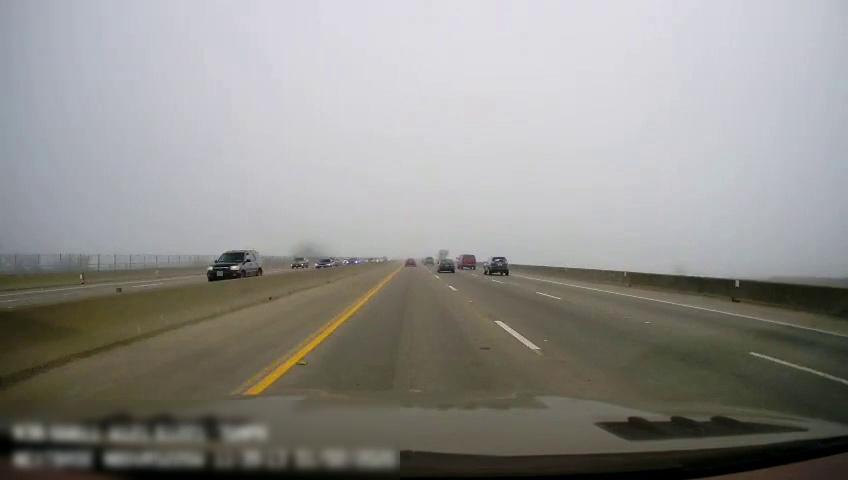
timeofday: Day
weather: Cloudy
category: Drivable Space
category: Drivable Space
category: Vehicles | SUV
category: Vehicles | Car
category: Vehicles | Car
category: Vehicles | Car
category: Vehicles | SUV
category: Vehicles | Other LV
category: Vehicles | Truck
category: Vehicles | SUV
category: Vehicles | Car
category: Vehicles | Car
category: Lanes | Current Lane
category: Lanes | Current Lane
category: Lanes | Alternate Lane
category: Lanes | Alternate Lane
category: Lanes | Alternate Lane
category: Lanes | Opposite Lane
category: Lanes | Opposite Lane